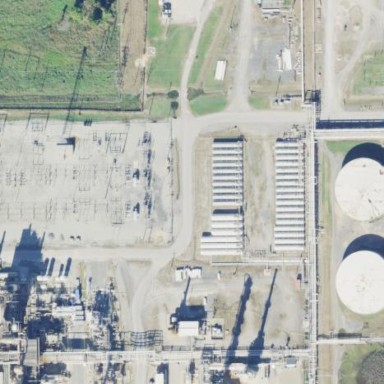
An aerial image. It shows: Industrial power substation surrounded by fence.